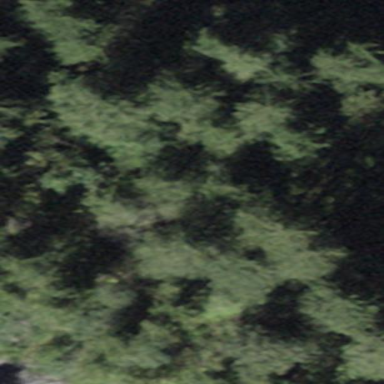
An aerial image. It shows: Forest area.